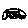
Label: car